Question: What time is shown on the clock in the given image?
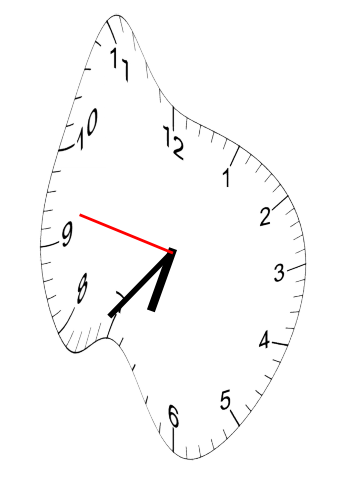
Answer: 06:36:47